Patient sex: M
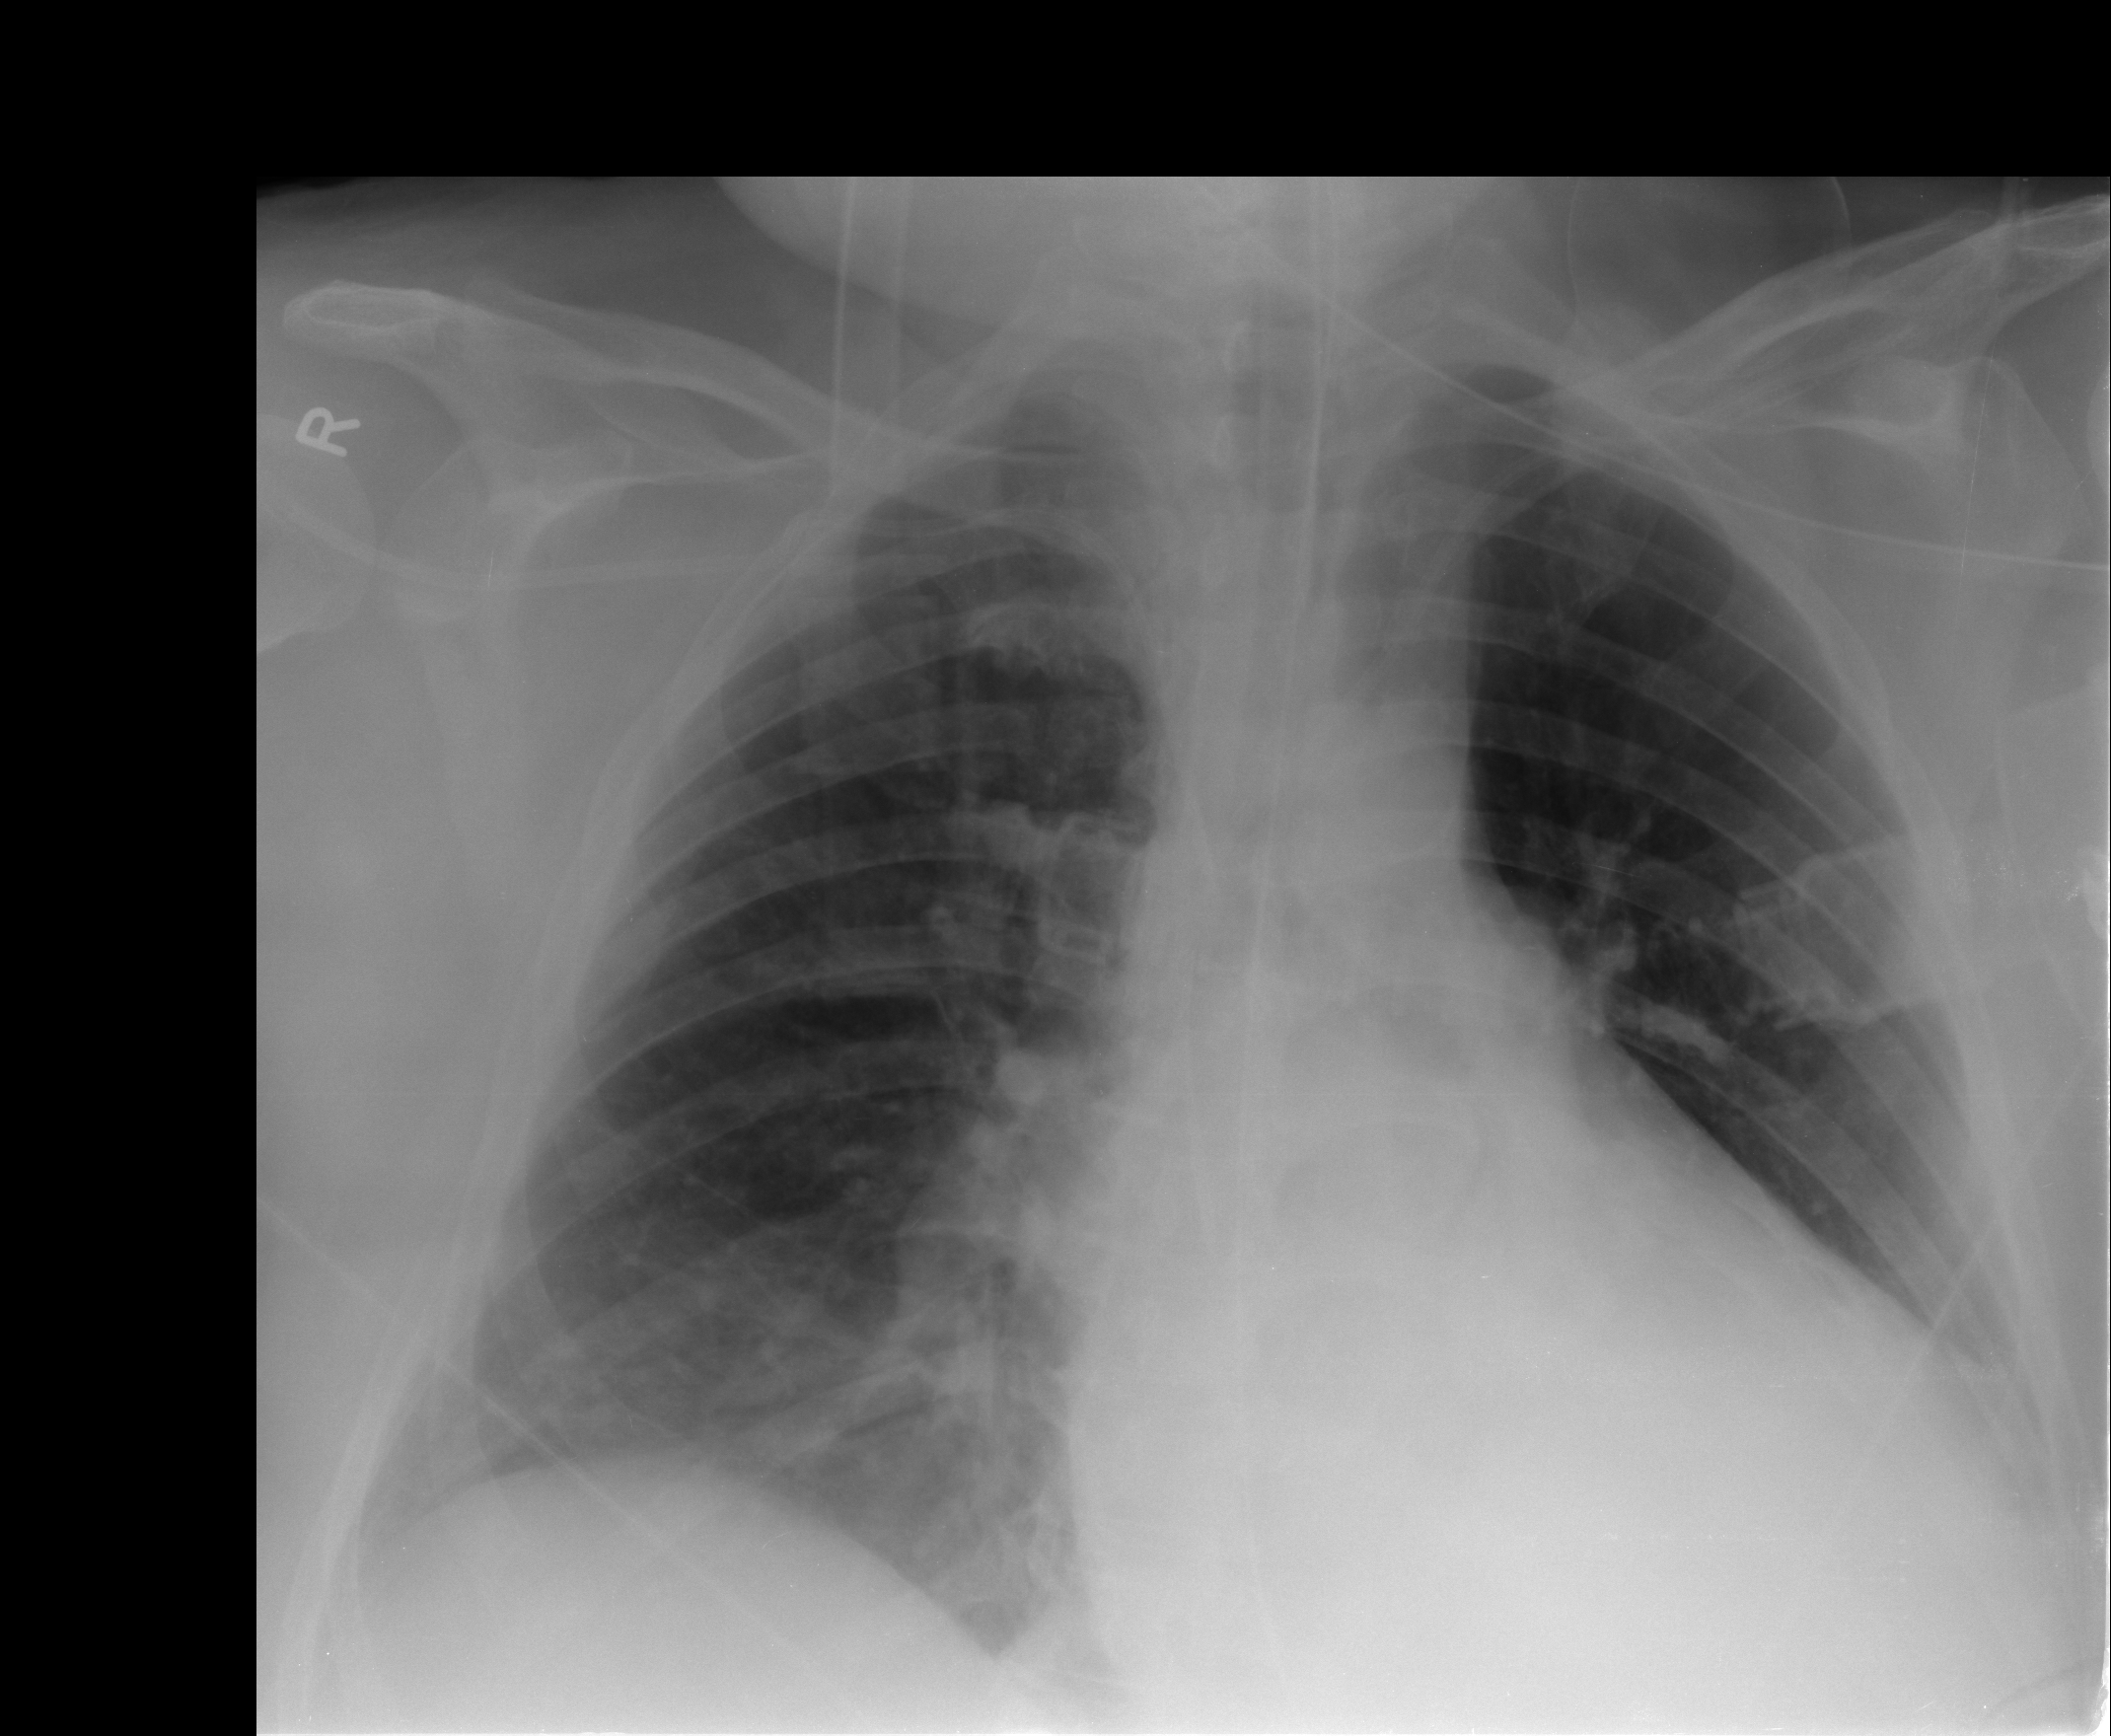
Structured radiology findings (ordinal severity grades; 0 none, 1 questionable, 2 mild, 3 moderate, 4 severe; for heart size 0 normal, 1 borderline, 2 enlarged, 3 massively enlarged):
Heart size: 2
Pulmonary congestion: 2
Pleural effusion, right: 1
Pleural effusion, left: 2
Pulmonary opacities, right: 0
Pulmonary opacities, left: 0
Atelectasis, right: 2
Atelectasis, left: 2